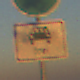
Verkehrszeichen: MehrfachbesetzePersonenkraftwagenFrei
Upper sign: Busssonderstreifen
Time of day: SunriseSunset
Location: Outdoor (Nature)
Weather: Clear
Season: NotSpecified
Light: Natural